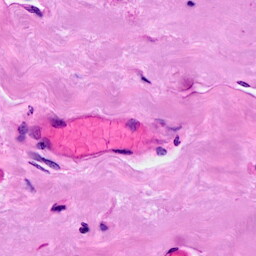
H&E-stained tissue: Breast